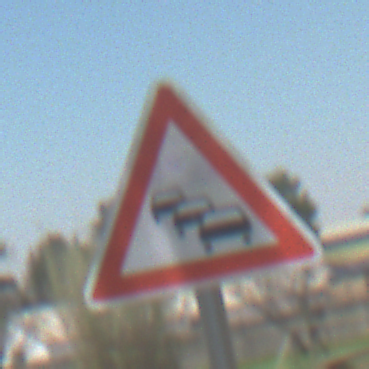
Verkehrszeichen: Stau
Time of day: Midday
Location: Outdoor (Nature)
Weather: Clear
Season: NotSpecified
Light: Natural